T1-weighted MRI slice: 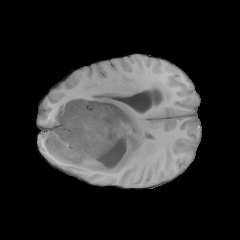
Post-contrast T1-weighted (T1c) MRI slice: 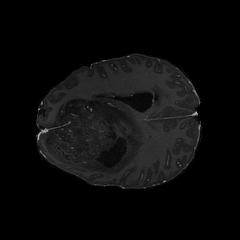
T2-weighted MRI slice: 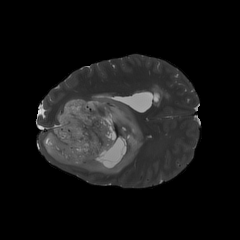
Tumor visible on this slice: yes